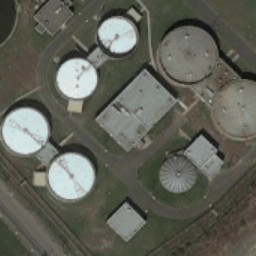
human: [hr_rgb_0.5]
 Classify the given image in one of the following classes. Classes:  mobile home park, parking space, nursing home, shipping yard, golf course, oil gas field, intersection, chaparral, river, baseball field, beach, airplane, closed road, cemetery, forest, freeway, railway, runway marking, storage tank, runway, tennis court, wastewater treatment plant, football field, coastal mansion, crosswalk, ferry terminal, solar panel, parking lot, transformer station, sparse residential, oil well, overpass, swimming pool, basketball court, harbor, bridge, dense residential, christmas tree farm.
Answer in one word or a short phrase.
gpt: storage tank